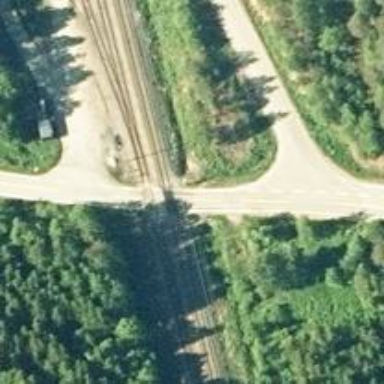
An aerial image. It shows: Level crossing with lights and saltire.